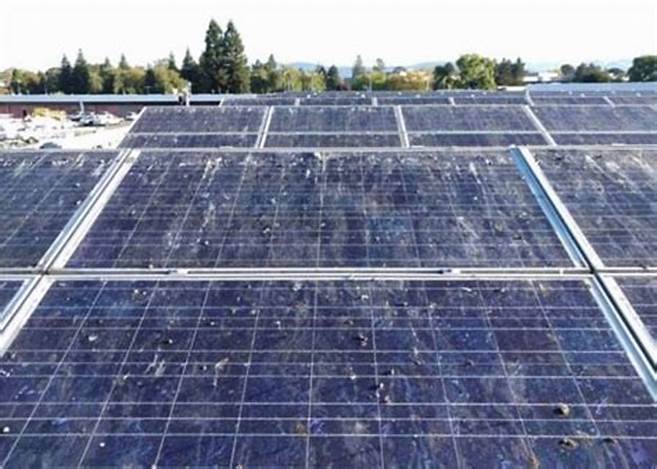
Label: Bird-drop